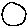
Label: circle